Field crop: maize
Growth stage: 2
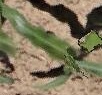
Species: maize